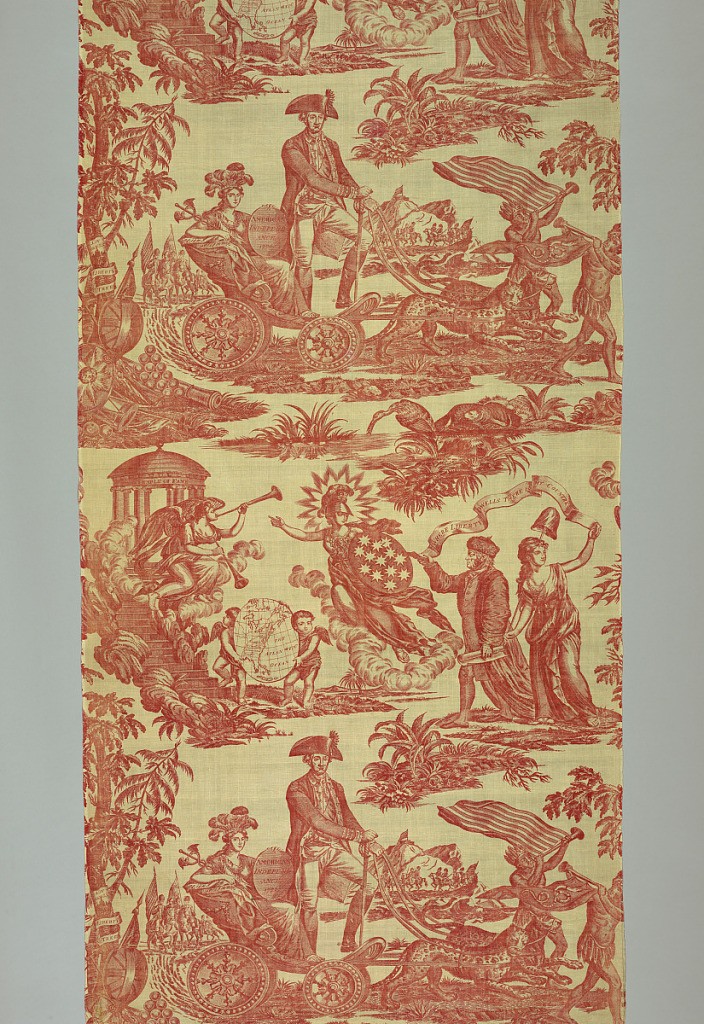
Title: Apotheosis of Franklin
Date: ca. 1780
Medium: linen warp, cotton weft Technique: copperplate printed on plain weave
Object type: Textile
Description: One of four fragments of cotton, copperplate printed in red design known as American Independence, Apotheosis of Franklin, etc.  the design shows Washington in a chariot drawn by leopards, standing and behind him a female figure holding a shield on which "American Independence 1776" is inscribed.  Franklin is shown with a female figure carrying a liberty cap on the staff; above them a scroll: "Where Liberty Dwells There is my Country."